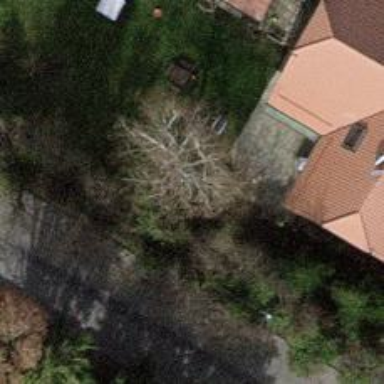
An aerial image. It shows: Evergreen needle-leaved tree.